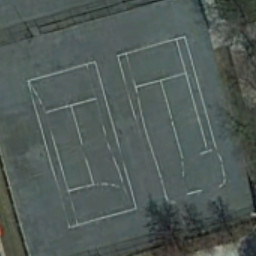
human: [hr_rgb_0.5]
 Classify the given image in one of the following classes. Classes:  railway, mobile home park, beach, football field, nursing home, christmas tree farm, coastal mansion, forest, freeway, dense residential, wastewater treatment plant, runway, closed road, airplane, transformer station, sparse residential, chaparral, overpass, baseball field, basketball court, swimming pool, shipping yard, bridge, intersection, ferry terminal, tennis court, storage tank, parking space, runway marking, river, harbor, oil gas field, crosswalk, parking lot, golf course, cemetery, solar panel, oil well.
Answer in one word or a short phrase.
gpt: tennis court